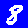
Digit: 8